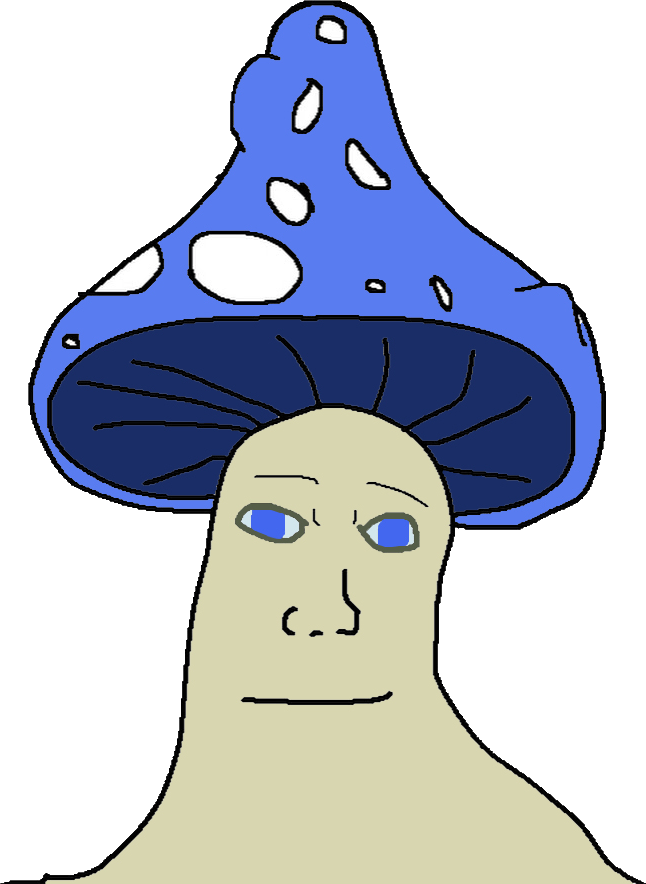
Label: 5_Shroomjak